Question: I have seen <URL> but it doesn't clear my doubt.
I have a custom imageView class, a subclass basically. where I need to add sub image views on a UIView at particular pixel values. When I draw these images using custom imageview (draw rect) my images are inverted.
Please help as to what is the change I need to do in my frame so that image is not inverted.
Below is the image.
CustomImageView.m
'''
@implementation CustomImageView
@synthesize customImage;
- (id)initWithFrame:(CGRect)frame {
self = [super initWithFrame:frame];
if (self) {
self.backgroundColor = [UIColor clearColor];
// Initialization code.
}
return self;
}
- (void)drawRect:(CGRect)rect{
CGContextRef context = UIGraphicsGetCurrentContext();
CGContextDrawImage(context, rect, customImage.CGImage);
[super drawRect:rect];
}
- (void)dealloc {
[customImage release];
[super dealloc];
}
@end
'''
CustomImageView.h
'''
@interface CustomImageView : UIView
{
}
@property(nonatomic,retain)UIImage *customImage;
@end
'''
I am using this as below
'''
-(void)drawArrowImagewithStartX:(CGFloat)X1 startY:(CGFloat)Y1 andEndX:(CGFloat)X2 endY:(CGFloat)Y2
{
CustomImageView *arrowImageView = [[CustomImageView alloc] initWithFrame:CGRectZero];
CGRect startPointFrame = CGRectZero;
CGRect endPointFrame = CGRectZero;
CGFloat arrowWidth = 0.0;
CGFloat arrowHeight = 0.0;
CGFloat y1 = -(Y1+194.0);
CGFloat y2 = -(Y1+194.0);
if (isMapZoomed) {
startPointFrame = CGRectMake(X1, Y1, 16.0, 16.0);
endPointFrame = CGRectMake(X2, Y2, 16.0, 16.0);
arrowWidth = 5.0;
arrowHeight = 25.0;
}
else {
startPointFrame = CGRectMake(X1, y1, 8.0, 8.0);
endPointFrame = CGRectMake(X2, y2, 8.0, 8.0);
arrowWidth = 10.0;
arrowHeight = 50.0;
}
CustomImageView *startImageView = [[CustomImageView alloc] initWithFrame:CGRectZero];
startImageView.frame = startPointFrame;
if (stepNo == 0)
startImageView.customImage = [UIImage imageNamed:KStartFlag];
else
startImageView.customImage = [UIImage imageNamed:KStartPoint];
CustomImageView *endImageView = [[CustomImageView alloc] initWithFrame:CGRectZero];
endImageView.frame = endPointFrame;
if (stepNo == ([self.allPOIDetailsArray count]-1))
endImageView.customImage = [UIImage imageNamed:KEndFlag];
else
endImageView.customImage = [UIImage imageNamed:KEndPoint];
if(X1 == X2){
if (y1 > y2){
arrowImageView.frame = CGRectMake(X2, (y1-(y1-y2)/2), arrowWidth, arrowHeight);
arrowImageView.customImage =[UIImage imageNamed:KArrowUp];
}
else{
arrowImageView.frame = CGRectMake(X1, (y1+(y2-y1)/2), 5.0, 25.0);
arrowImageView.customImage =[UIImage imageNamed:KArrowDown];
}
}
else {
if (X1 > X2) {
arrowImageView.frame = CGRectMake((X1-(X1-X2)/2), y2, 25.0, 5.0);
arrowImageView.customImage = [UIImage imageNamed:KArrowLeft];
}
else{
arrowImageView.frame = CGRectMake((X1+(X2-X1)/2), y1, 25.0, 5.0);
arrowImageView.customImage = [UIImage imageNamed:KArrowRight];
}
}
for(UIView *subvw in self.zoomingView.subviews)
if ([subvw isKindOfClass:[UIImageView class]]) {
for (UIView *subview in subvw.subviews)
[subview removeFromSuperview];
[subvw addSubview:startImageView];
[subvw addSubview:endImageView];
[subvw addSubview:arrowImageView];
NSLog(@"Subview frame %@",NSStringFromCGRect(subvw.frame));
NSLog(@"
Image frame %@ %@",NSStringFromCGRect(arrowImageView.frame),NSStringFromCGRect(startImageView.frame));
}
[arrowImageView release];
[startImageView release];
[endImageView release];
}
'''
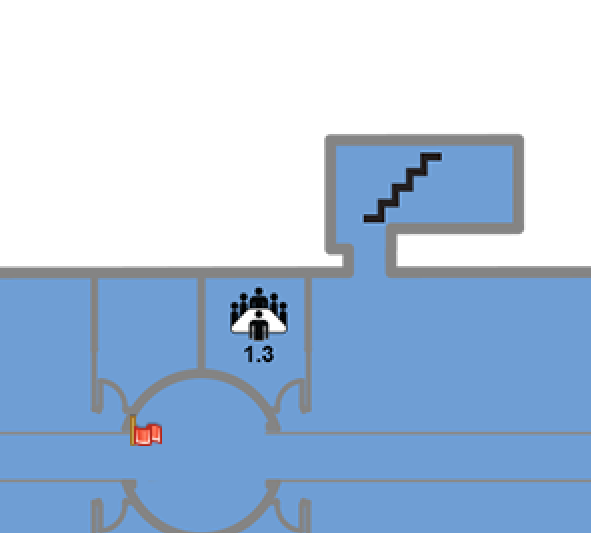
Answer: Best of both worlds, use UIImage's 'drawAtPoint:' or 'drawInRect:' while still specifying your custom context:
'''
UIGraphicsPushContext(context);
[image drawAtPoint:CGPointZero];
UIGraphicsPopContext();
'''
Also you void modifying your context with 'CGContextTranslateCTM' or 'CGContextScaleCTM'.